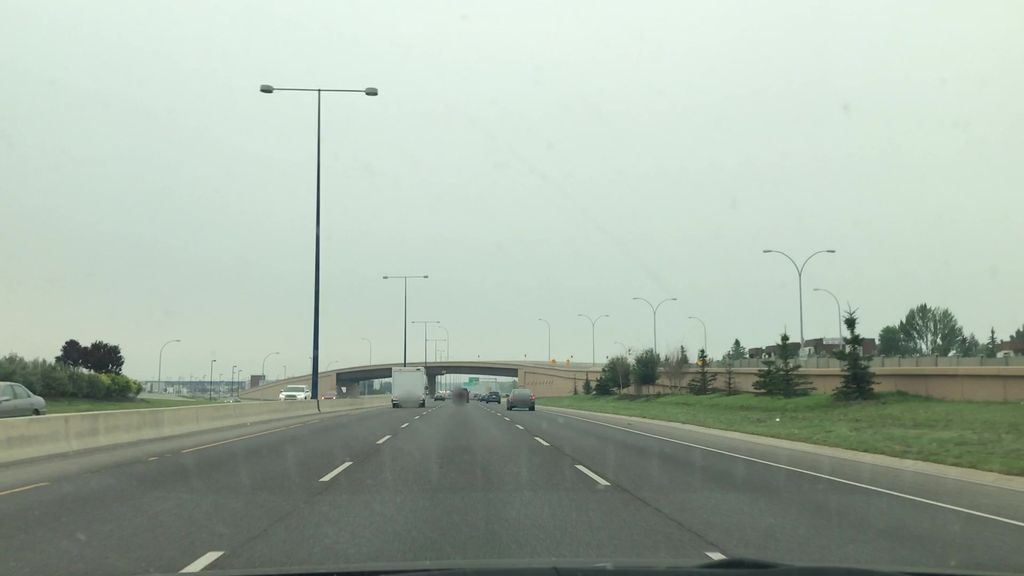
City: edmonton